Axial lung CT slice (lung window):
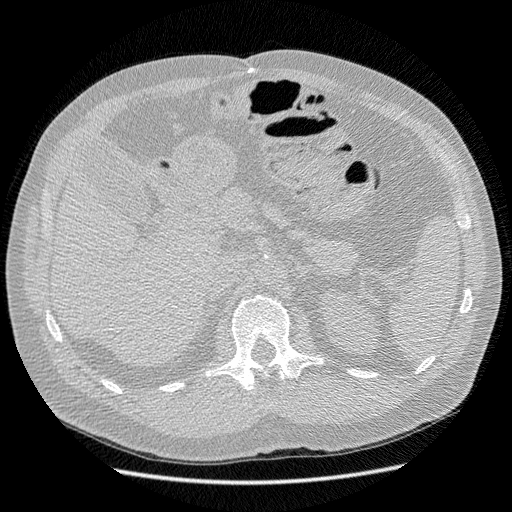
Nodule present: no